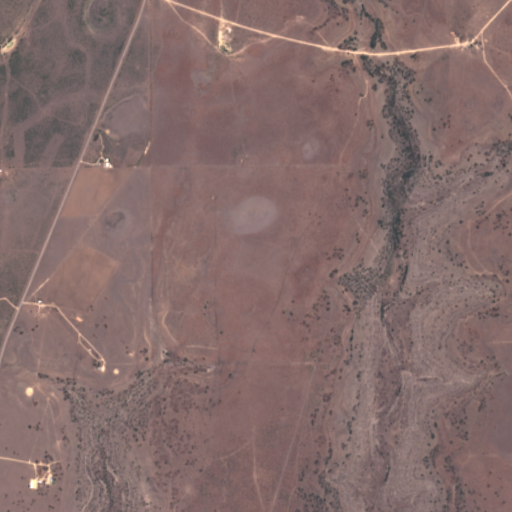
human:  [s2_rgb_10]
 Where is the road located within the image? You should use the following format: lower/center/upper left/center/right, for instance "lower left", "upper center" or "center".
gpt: There is no road in the image.